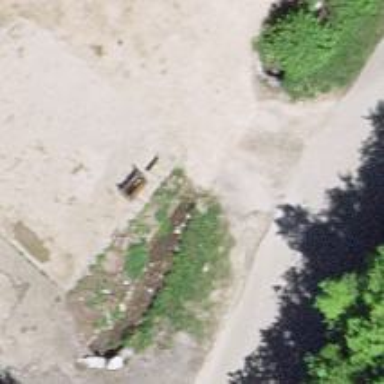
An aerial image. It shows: Culvert tunnel.